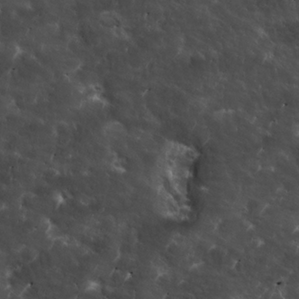
Label: non_frost